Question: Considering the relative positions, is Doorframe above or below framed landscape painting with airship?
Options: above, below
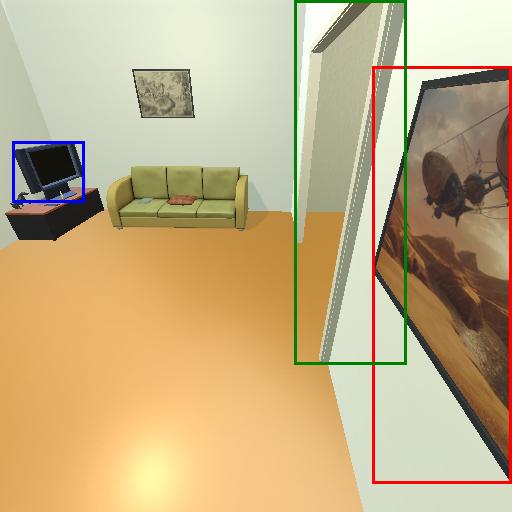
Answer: above